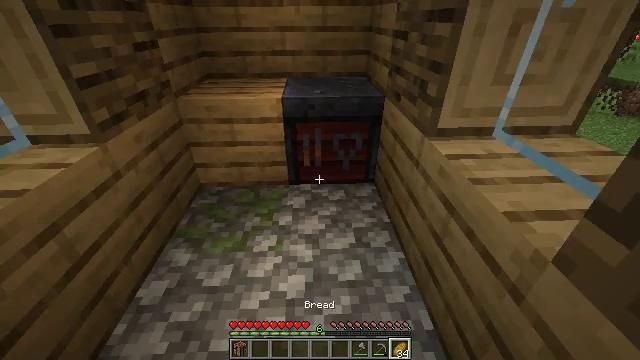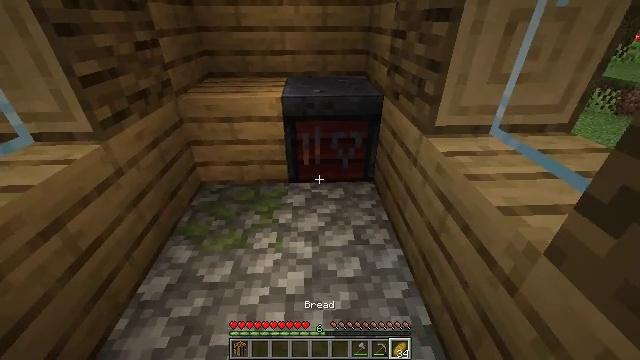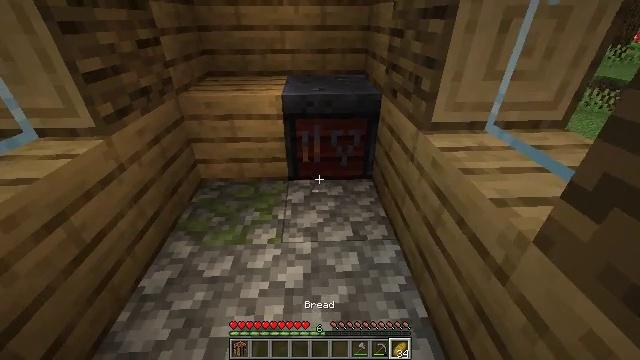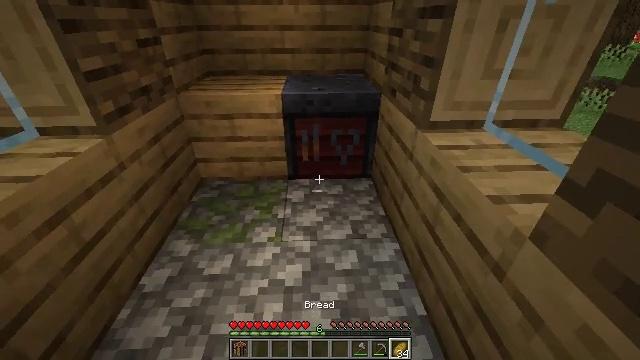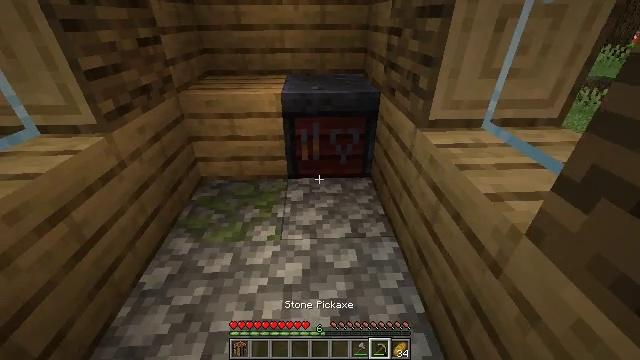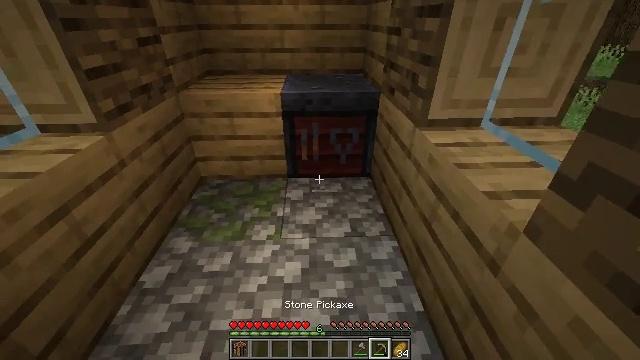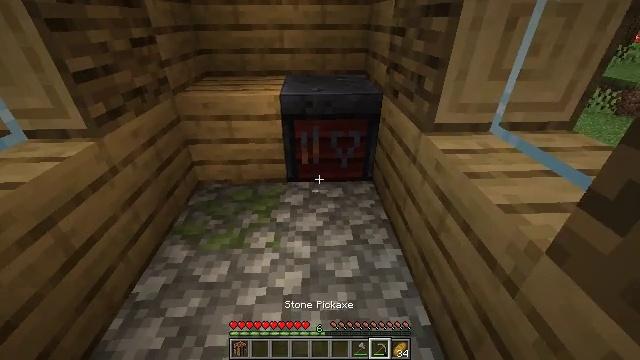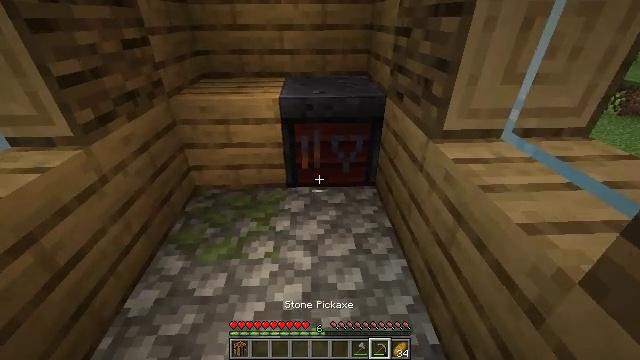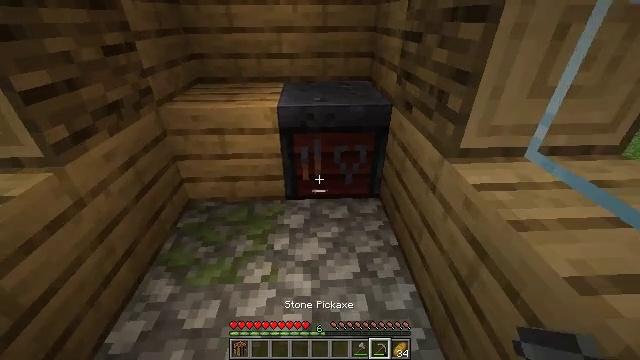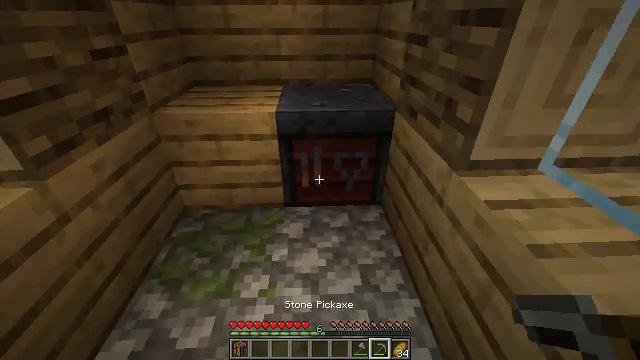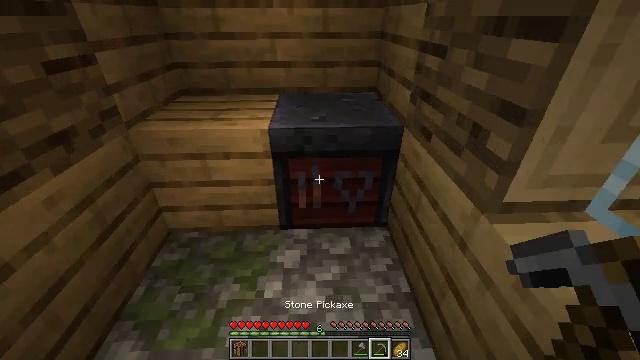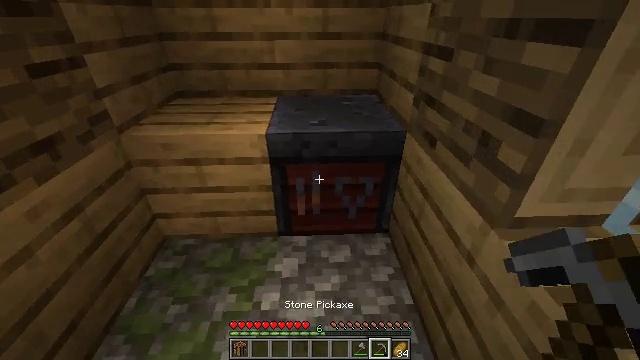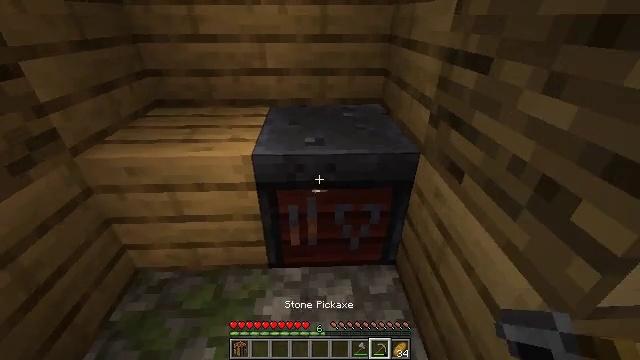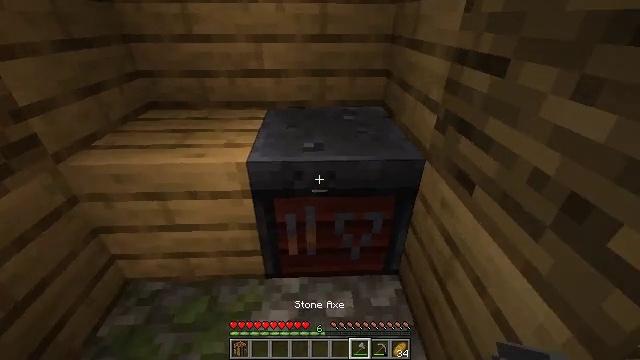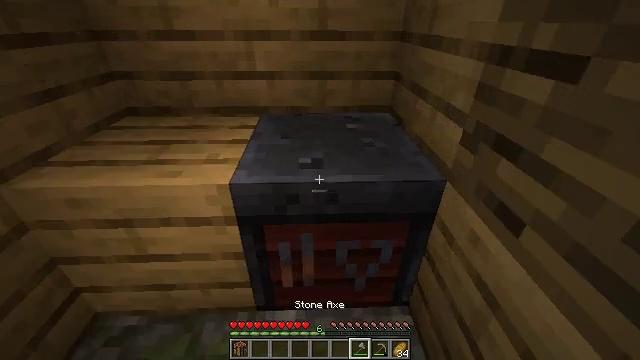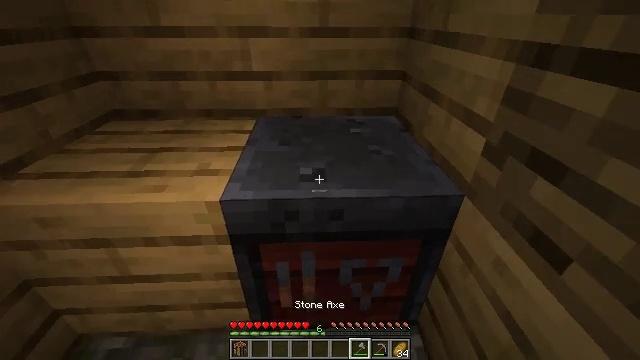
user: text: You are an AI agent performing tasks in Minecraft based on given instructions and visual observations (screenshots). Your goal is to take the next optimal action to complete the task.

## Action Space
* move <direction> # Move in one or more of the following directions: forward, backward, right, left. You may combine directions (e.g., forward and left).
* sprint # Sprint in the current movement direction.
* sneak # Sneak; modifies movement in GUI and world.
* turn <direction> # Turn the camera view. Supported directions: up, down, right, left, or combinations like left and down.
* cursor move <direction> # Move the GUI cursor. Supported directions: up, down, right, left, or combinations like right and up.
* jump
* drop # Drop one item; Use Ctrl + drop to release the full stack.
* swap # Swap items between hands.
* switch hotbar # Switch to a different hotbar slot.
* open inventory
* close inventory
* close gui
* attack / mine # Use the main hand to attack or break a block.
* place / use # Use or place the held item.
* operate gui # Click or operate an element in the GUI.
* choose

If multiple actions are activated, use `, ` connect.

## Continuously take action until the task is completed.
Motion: motion action
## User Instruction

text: Break the smithing table to move it.
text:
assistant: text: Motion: no_op
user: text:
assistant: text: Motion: no_op
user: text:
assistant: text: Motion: no_op
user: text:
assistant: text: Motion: no_op
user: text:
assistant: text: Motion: no_op
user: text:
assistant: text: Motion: move forward
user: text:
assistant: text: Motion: move forward
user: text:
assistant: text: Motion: move forward
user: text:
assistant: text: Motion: move forward
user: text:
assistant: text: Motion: move forward
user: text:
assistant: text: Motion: move forward
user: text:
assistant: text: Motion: move forward
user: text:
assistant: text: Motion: move forward
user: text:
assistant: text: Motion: move forward
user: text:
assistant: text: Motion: no_op
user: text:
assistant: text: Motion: no_op
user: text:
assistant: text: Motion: no_op
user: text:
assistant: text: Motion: no_op
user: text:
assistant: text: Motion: attack / mine
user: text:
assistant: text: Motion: attack / mine
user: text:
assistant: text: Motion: attack / mine
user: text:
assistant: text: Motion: turn down, attack / mine
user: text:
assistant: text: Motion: attack / mine
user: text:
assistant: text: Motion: attack / mine
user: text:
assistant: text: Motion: attack / mine
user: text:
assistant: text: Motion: attack / mine
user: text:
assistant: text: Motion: attack / mine
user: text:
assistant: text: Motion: attack / mine
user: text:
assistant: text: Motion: attack / mine
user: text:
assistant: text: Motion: attack / mine